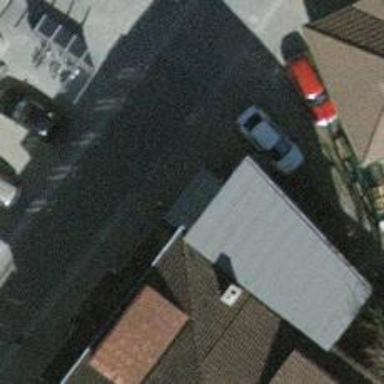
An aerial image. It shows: Outdoor area.